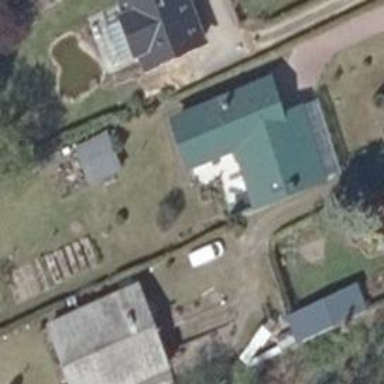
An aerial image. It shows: Detached building.